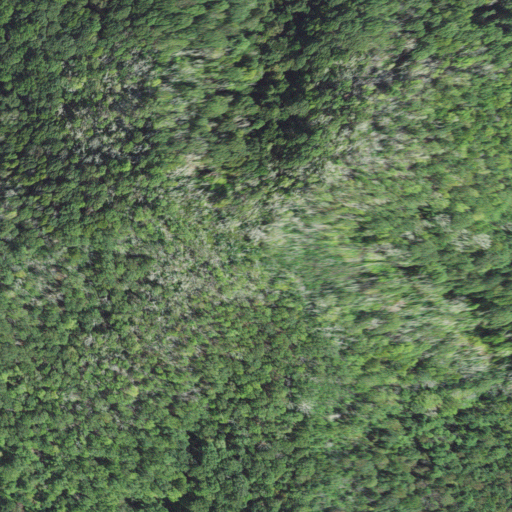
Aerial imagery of mountain in North Carolina named Lowing Bald containing mixed forest and deciduous forest